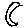
Label: moon